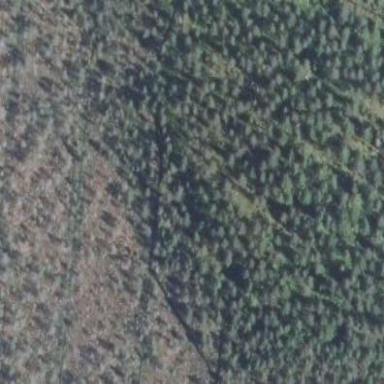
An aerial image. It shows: Woodland consisting mainly of needle-leaved trees.